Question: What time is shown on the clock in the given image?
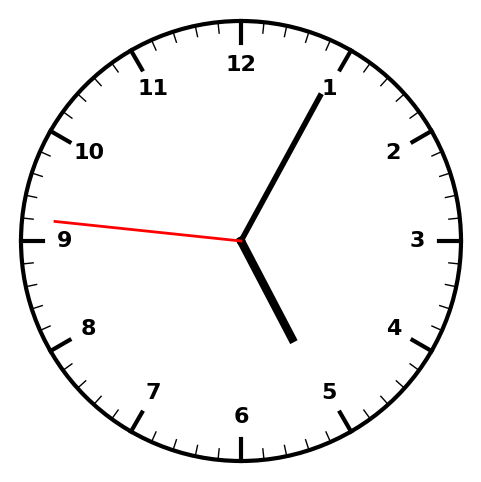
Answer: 05:04:46